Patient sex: M
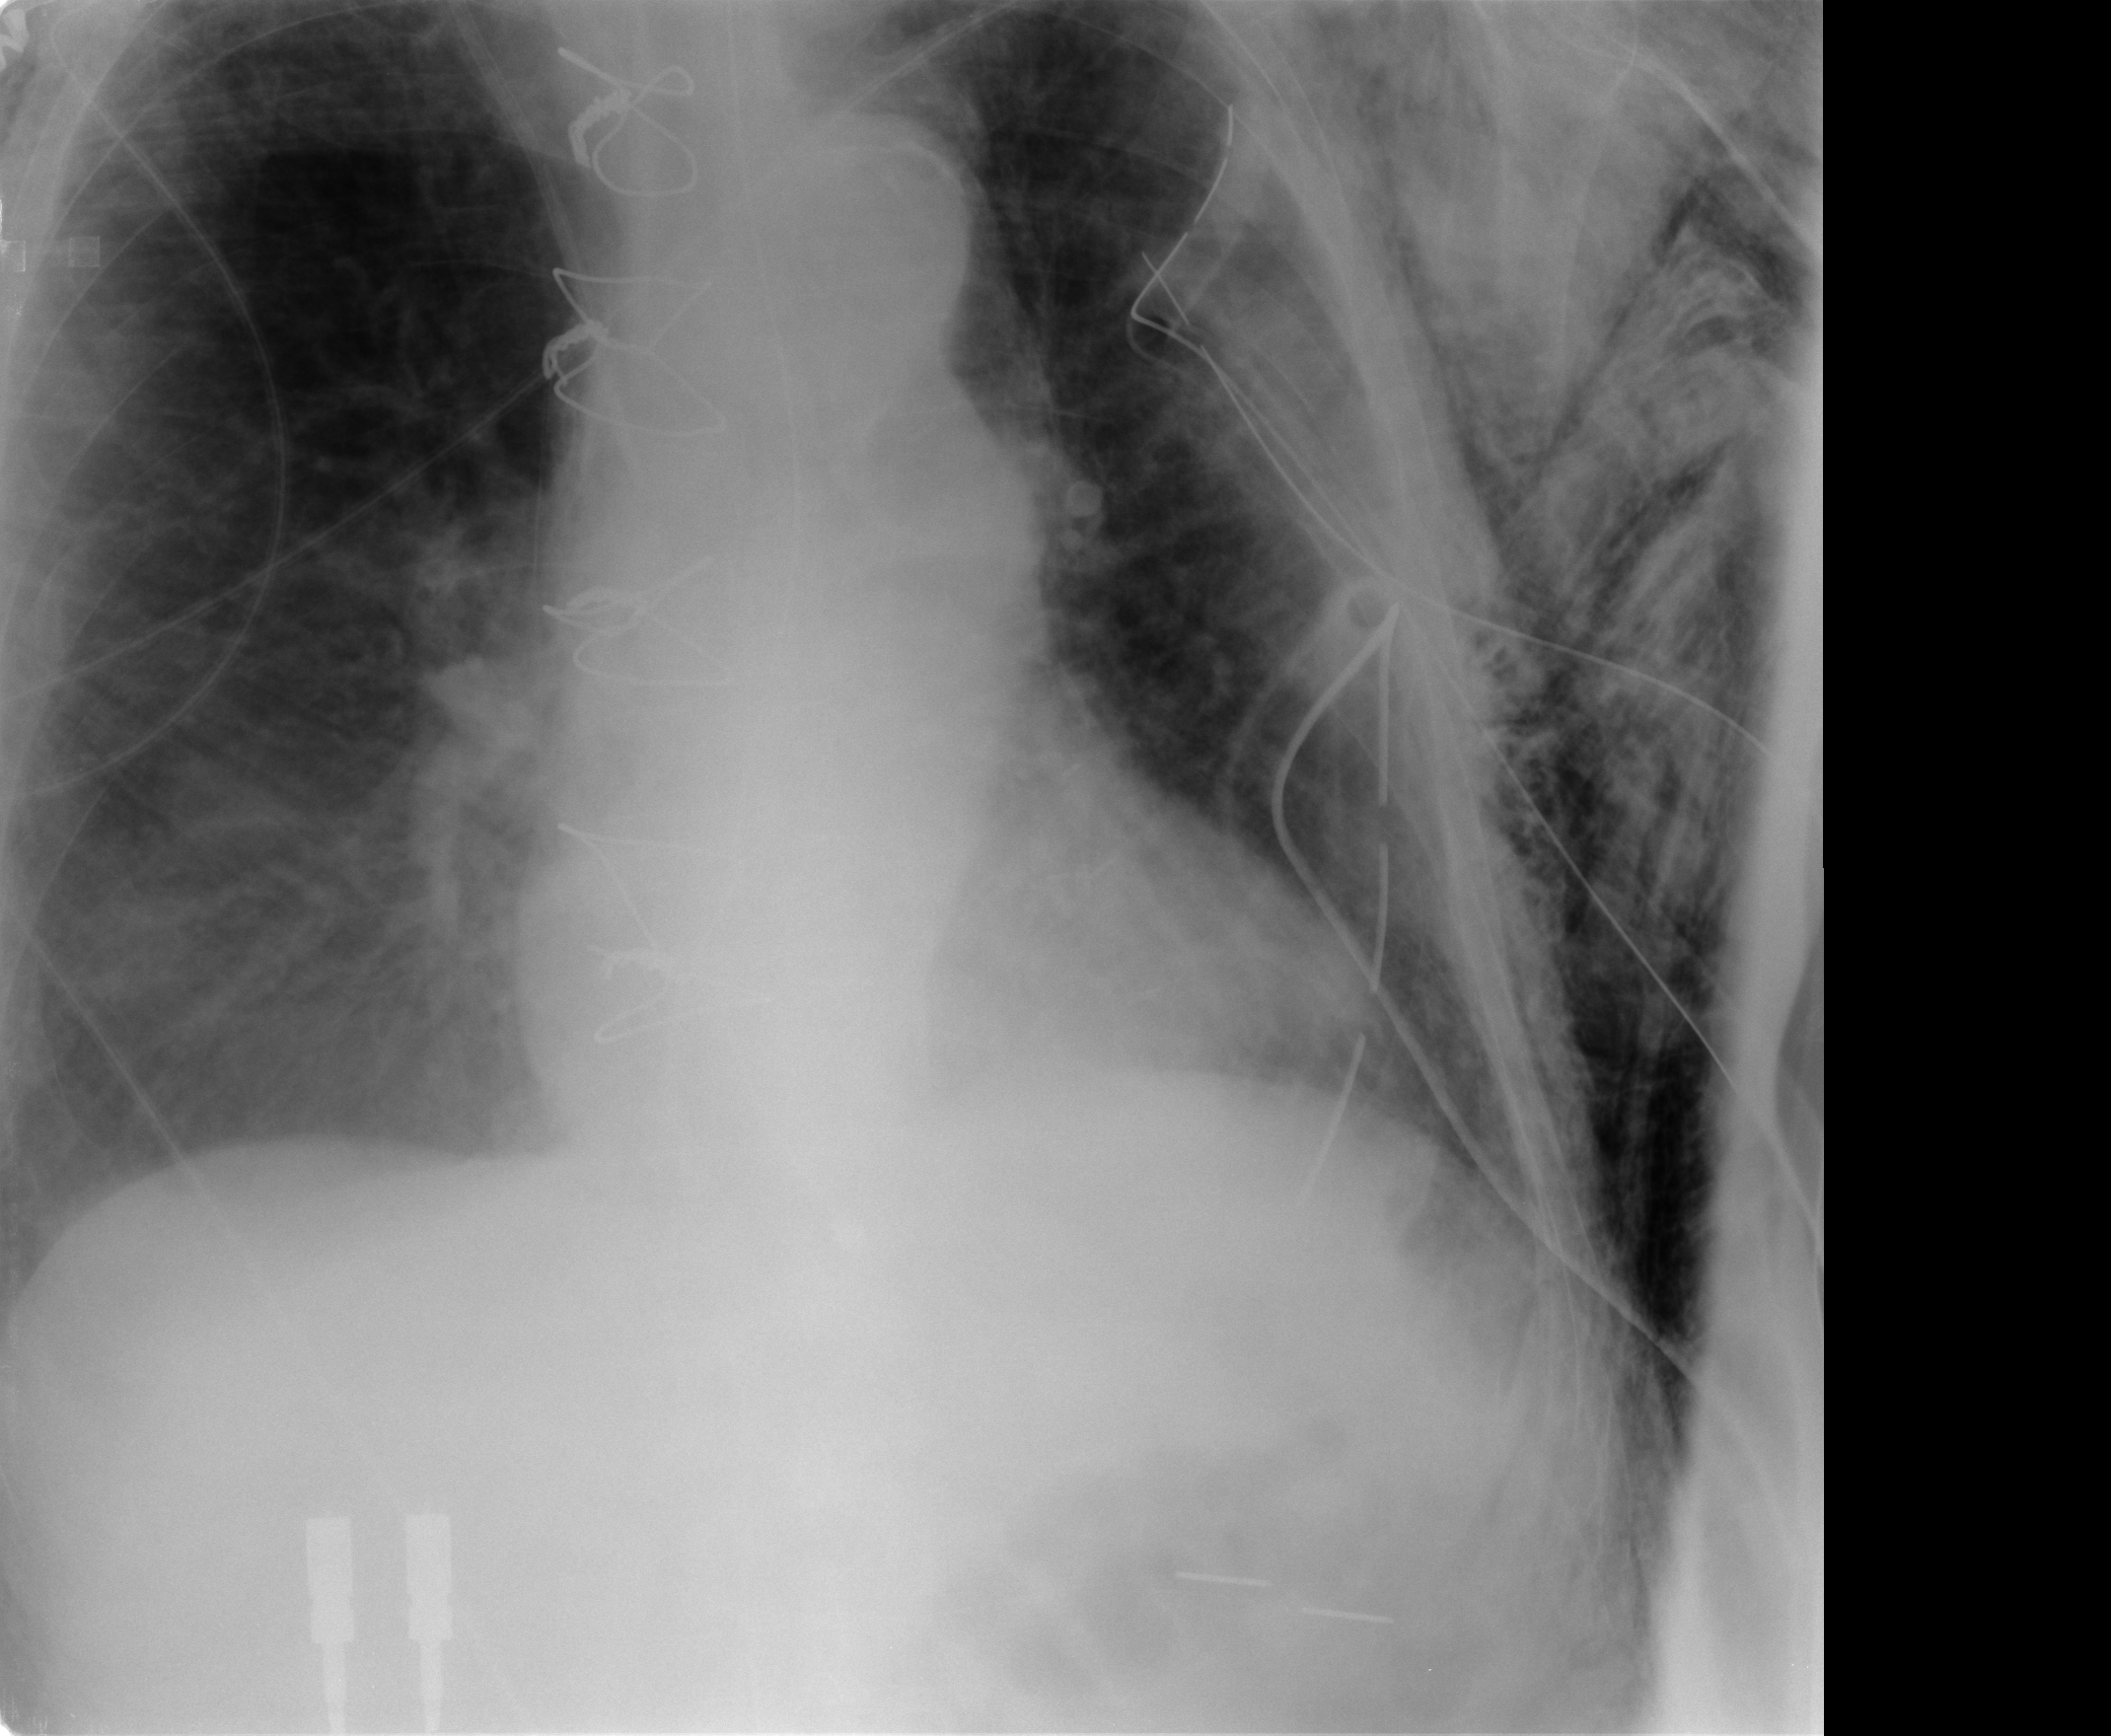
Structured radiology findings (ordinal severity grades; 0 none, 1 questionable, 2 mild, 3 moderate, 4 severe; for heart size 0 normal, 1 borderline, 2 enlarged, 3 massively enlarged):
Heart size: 1
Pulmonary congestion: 0
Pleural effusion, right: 1
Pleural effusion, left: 1
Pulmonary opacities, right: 0
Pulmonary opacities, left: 1
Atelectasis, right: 2
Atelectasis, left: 2